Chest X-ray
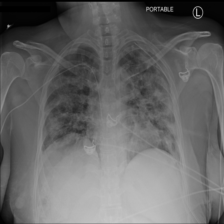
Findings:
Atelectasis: negative
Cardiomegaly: negative
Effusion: negative
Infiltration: positive
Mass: negative
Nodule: negative
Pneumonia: negative
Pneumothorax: negative
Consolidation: negative
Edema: negative
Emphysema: negative
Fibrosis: negative
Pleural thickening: negative
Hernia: negative